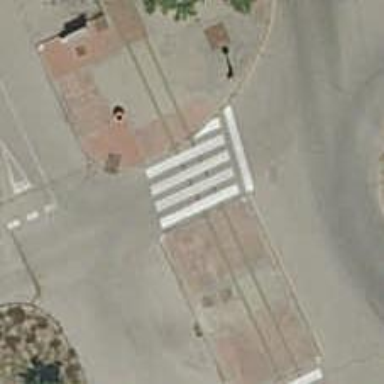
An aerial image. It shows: Uncontrolled zebra crossing on the road.